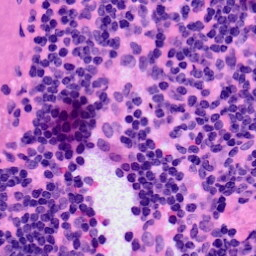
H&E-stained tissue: LymphNode